Question: I'm trying to format number using 'fnFormatNumber' function as below. But it print 'Uncaught TypeError: undefined is not a function' in javascript console.
How can I fix this?

'''
<script>
$(document)
.ready(
function() {
$("#dataTables-expense")
.dataTable(
{
"order" : [ [ 1, "desc" ] ],
"aoColumnDefs" : [ {
"bSortable" : false,
"aTargets" : [ 0, 7 ]
} ],
'iDisplayLength' : 10,
"aLengthMenu" : [
[ 10, 15, 25, 50, 100,
250, 500, -1 ],
[ 10, 15, 25, 50, 100,
250, 500, "All" ] ],
"fnFormatNumber": function ( iIn ) {
if ( iIn < 1000 ) {
return iIn;
} else {
var
s=(iIn+""),
a=s.split(""), out="",
iLen=s.length;
for ( var i=0 ; i<iLen ; i++ ) {
if ( i%3 === 0 && i !== 0 ) {
out = "'"+out;
}
out = a[iLen-i-1]+out;
}
}
return out;
},
"footerCallback" : function(
row, data, start, end,
display) {
var api = this.api(), data;
// Remove the formatting to get integer data for summation
var intVal = function(i) {
return typeof i === 'string' ? i
.replace(
/[\$,]/g,
'') * 1
: typeof i === 'number' ? i
: 0;
};
// Total over all pages
data = api.column(3).data();
total = data.length ? data
.reduce(function(a,
b) {
return intVal(a)
+ intVal(b);
})
: 0;
// Total over this page
data = api.column(3, {
page : 'current'
}).data();
pageTotal = data.length ? data
.reduce(function(a,
b) {
return intVal(a)
+ intVal(b);
})
: 0;
// Update footer
$(api.column(3).footer())
.html(this.fnFormatNumber(pageTotal));
}
});
});
</script>
'''
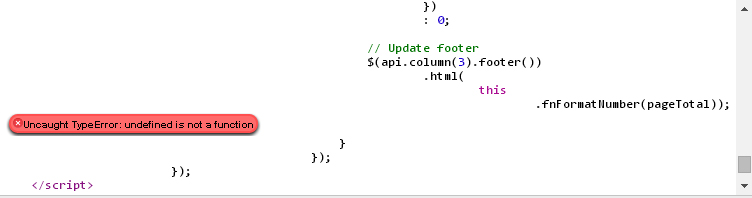
Answer: This is due to the fact, that 'fnFormatNumber' is part of the initialization options / settings object, not the datatable object itself, 'this'.
You can access the settings object through the 'fnSettings()' method. Change
'''
$(api.column(3).footer()).html(this.fnFormatNumber(pageTotal));
'''
to
'''
$(api.column(3).footer()).html(this.fnSettings().fnFormatNumber(pageTotal));
'''
demonstrative demo -> <URL>